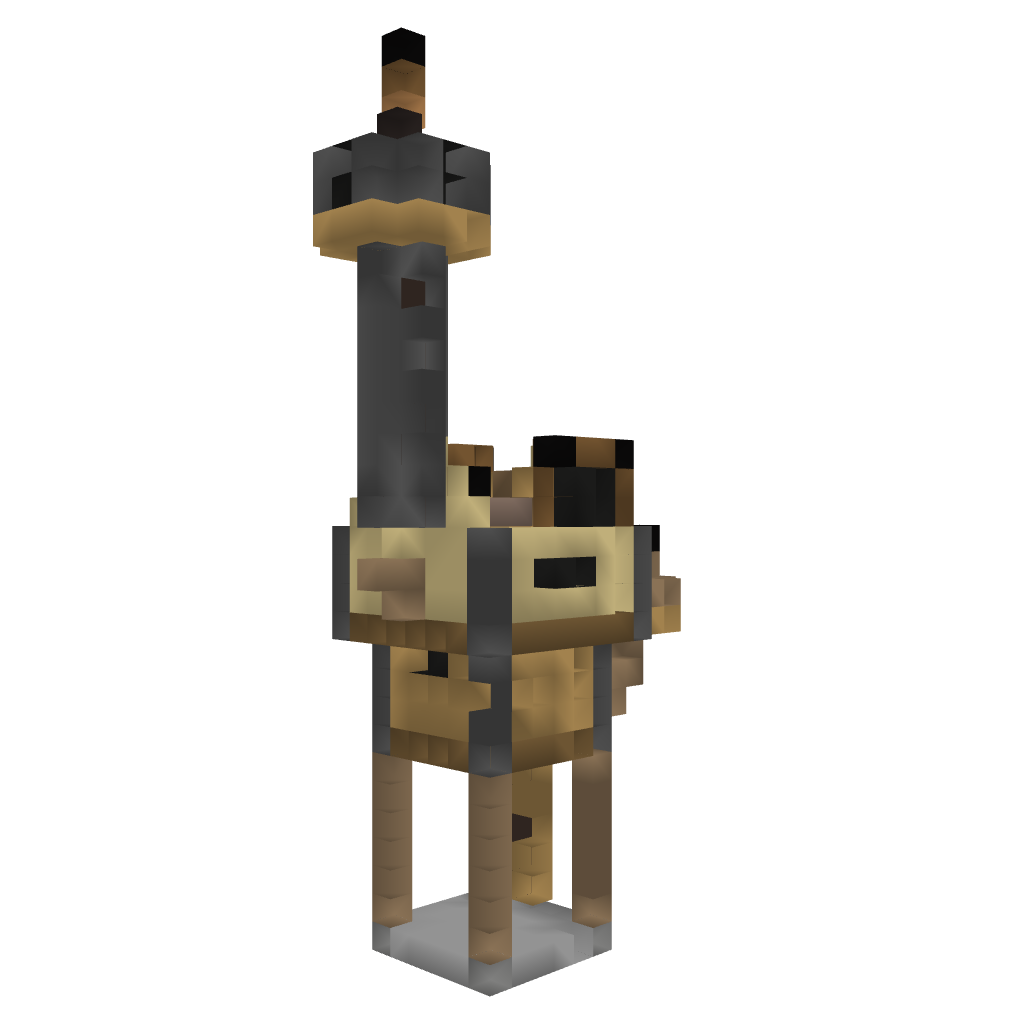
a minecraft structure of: Tall House